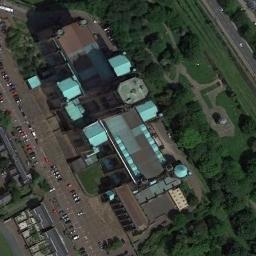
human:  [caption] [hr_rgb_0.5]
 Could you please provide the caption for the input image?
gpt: The church with a flat top tower and the rest of the church has some green roofs and brown roof .

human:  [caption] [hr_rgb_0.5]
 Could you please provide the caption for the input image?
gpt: There is a church with a blue roof between a parking lot and the road .

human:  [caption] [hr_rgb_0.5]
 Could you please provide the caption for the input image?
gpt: A brown, Blue and white prismatic roof, A church with a tower roof on the main house, Surrounded by trees, Roads, Cars .

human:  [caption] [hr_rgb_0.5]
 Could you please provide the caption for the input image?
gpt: This is a white church .

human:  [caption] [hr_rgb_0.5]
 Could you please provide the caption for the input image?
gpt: A church with green roofs is beside lawns and trees by the roadside .